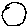
Label: moon